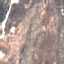
Label: HerbaceousVegetation